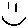
Label: smiley face